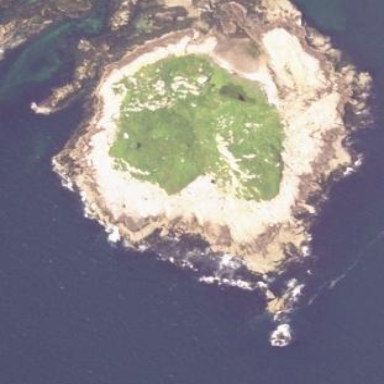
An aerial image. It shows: Island with natural coastline.